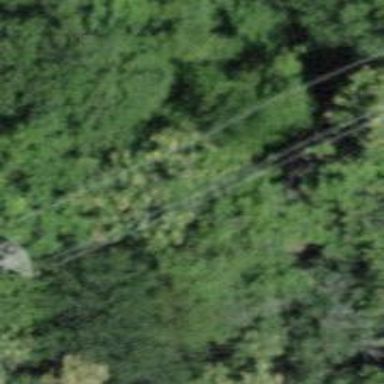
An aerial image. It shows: Three cables of power line.